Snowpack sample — Snodgrass Mountain, Crested Butte, Colorado (2/4/25, 12:06 PM MST)
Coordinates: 38.923, -106.968
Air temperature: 35 °F
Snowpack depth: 80 cm
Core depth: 40 cm
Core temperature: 32 °F
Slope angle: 14°, slope face: 78°
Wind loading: low
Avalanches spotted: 0
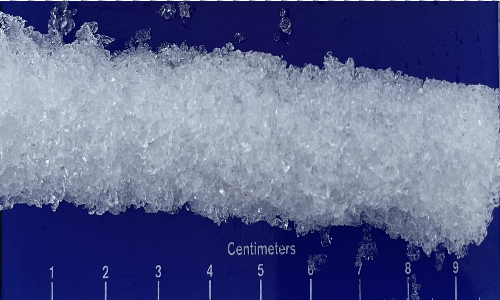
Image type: core
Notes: No avalanches nearby, unusually warm weather for the last month reported by residents, Collected 25 yards from treeline